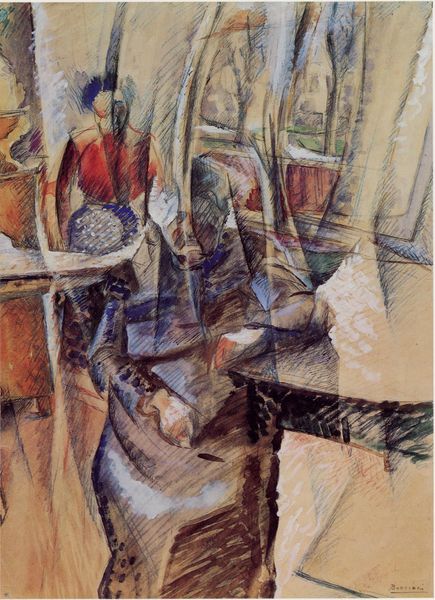
Titel: Interno con due figure femminili
Künstler: Umberto Boccioni
Standort: Roma
Institution: Assitalia
Schlagwörter: baum, blau, dunkel, gemälde, hand, himmel, kopf, mann, schatten, weiß, wolken, aquarell, bäume, frauen, gelb, grün, kubismus, kubistisch, menschen, mädchen, ocker, sitzen, bar, bewegung, braun, cafe, fenster, frau, grau, hell, holz, kleid, kreide, lampe, licht, mund, orange, pastell, raum, schwarz, stuhl, tisch, tische, zeichnung, zimmer, gebäude, haus, park, rot, wolke, beige, expressionismus, malerei, rock, teppich, alt, jung, tresen, alte, arm, bluse, falten, helld, kleidung, mensch, bild, bildnis, hände, portrait, porträt, signatur, vorhang, öl, häuser, boden, figur, innen, personen, blatt, rosa, vase, hellblau, aussicht, blumentopf, schürze, taille, farbig, kommode, schrank, schreibtisch, italien, zwei, abstrakt, farben, modern, formen, lila, schichten, violett, linien, laden, dielen, figuren, krieg, salon, vorhänge, weib, weiber, wohnung, diele, tusch, bett, stube, ellenbogen, surreal, futurismus, außen, hautfarbe, geld, form, scheibe, schraffuren, schraffiert, helm, kunst, tischplatte, ritter, vitrine, gestalten, tracht, schoss, runzeln, blua, mittelalter, undeutlich, alte frau, oma, heizung, knick, auflehnen, wittwe, zerknittert, büffet, feininger, überlagerung, überlappung, falen, schicht, surealismus, bügeln, umerto boccio, formenspiel, sieht aus wie ein teppich, hsus